Chest X-ray:
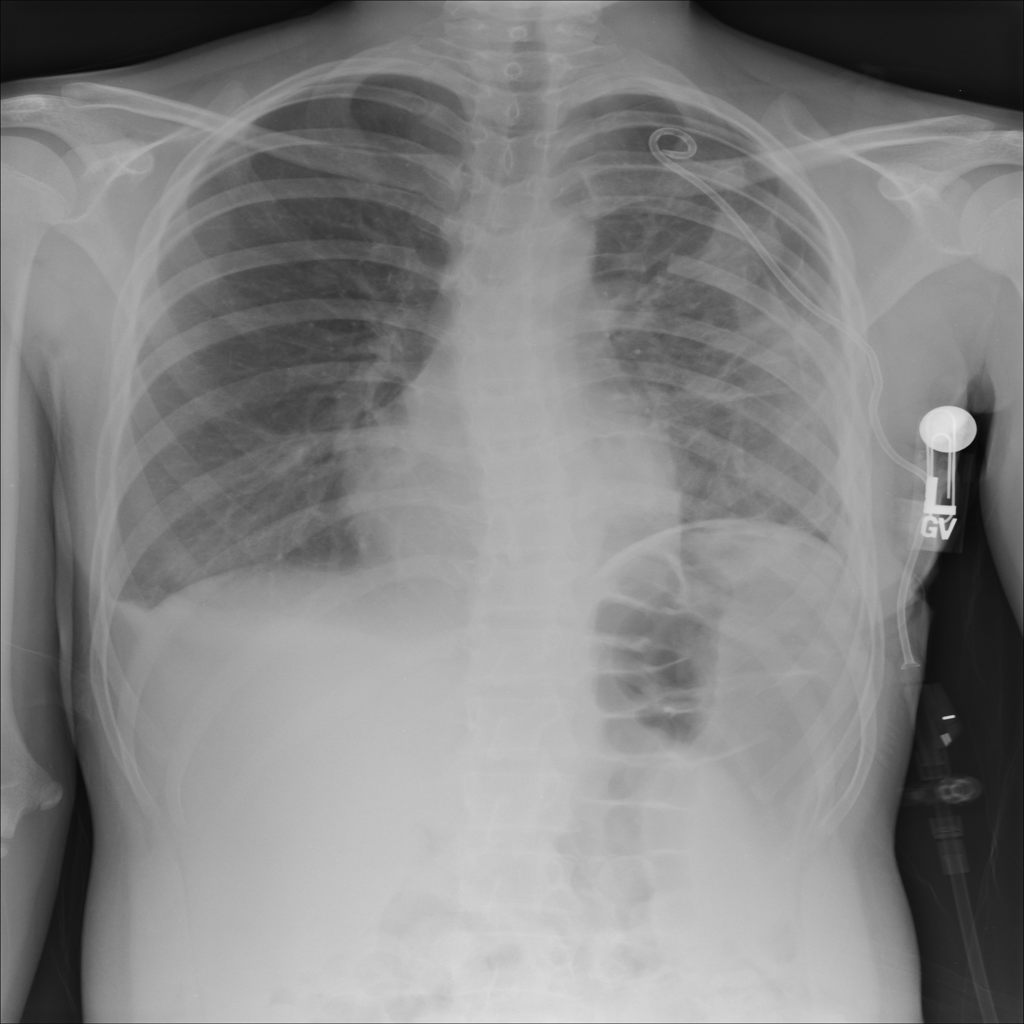
Findings: Pneumothorax, Effusion, Fracture, Consolidation, Atelectasis
No abnormal finding: no